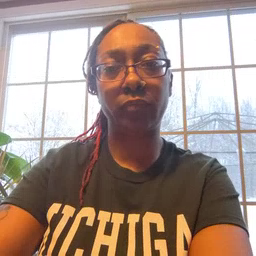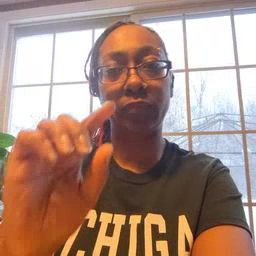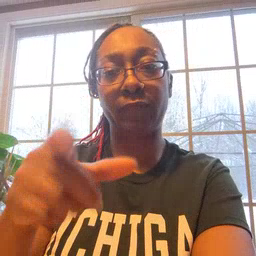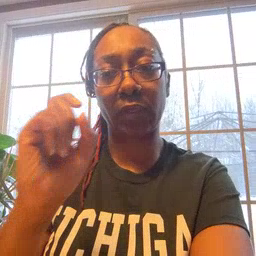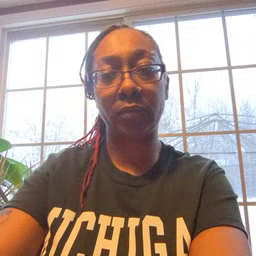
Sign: fast